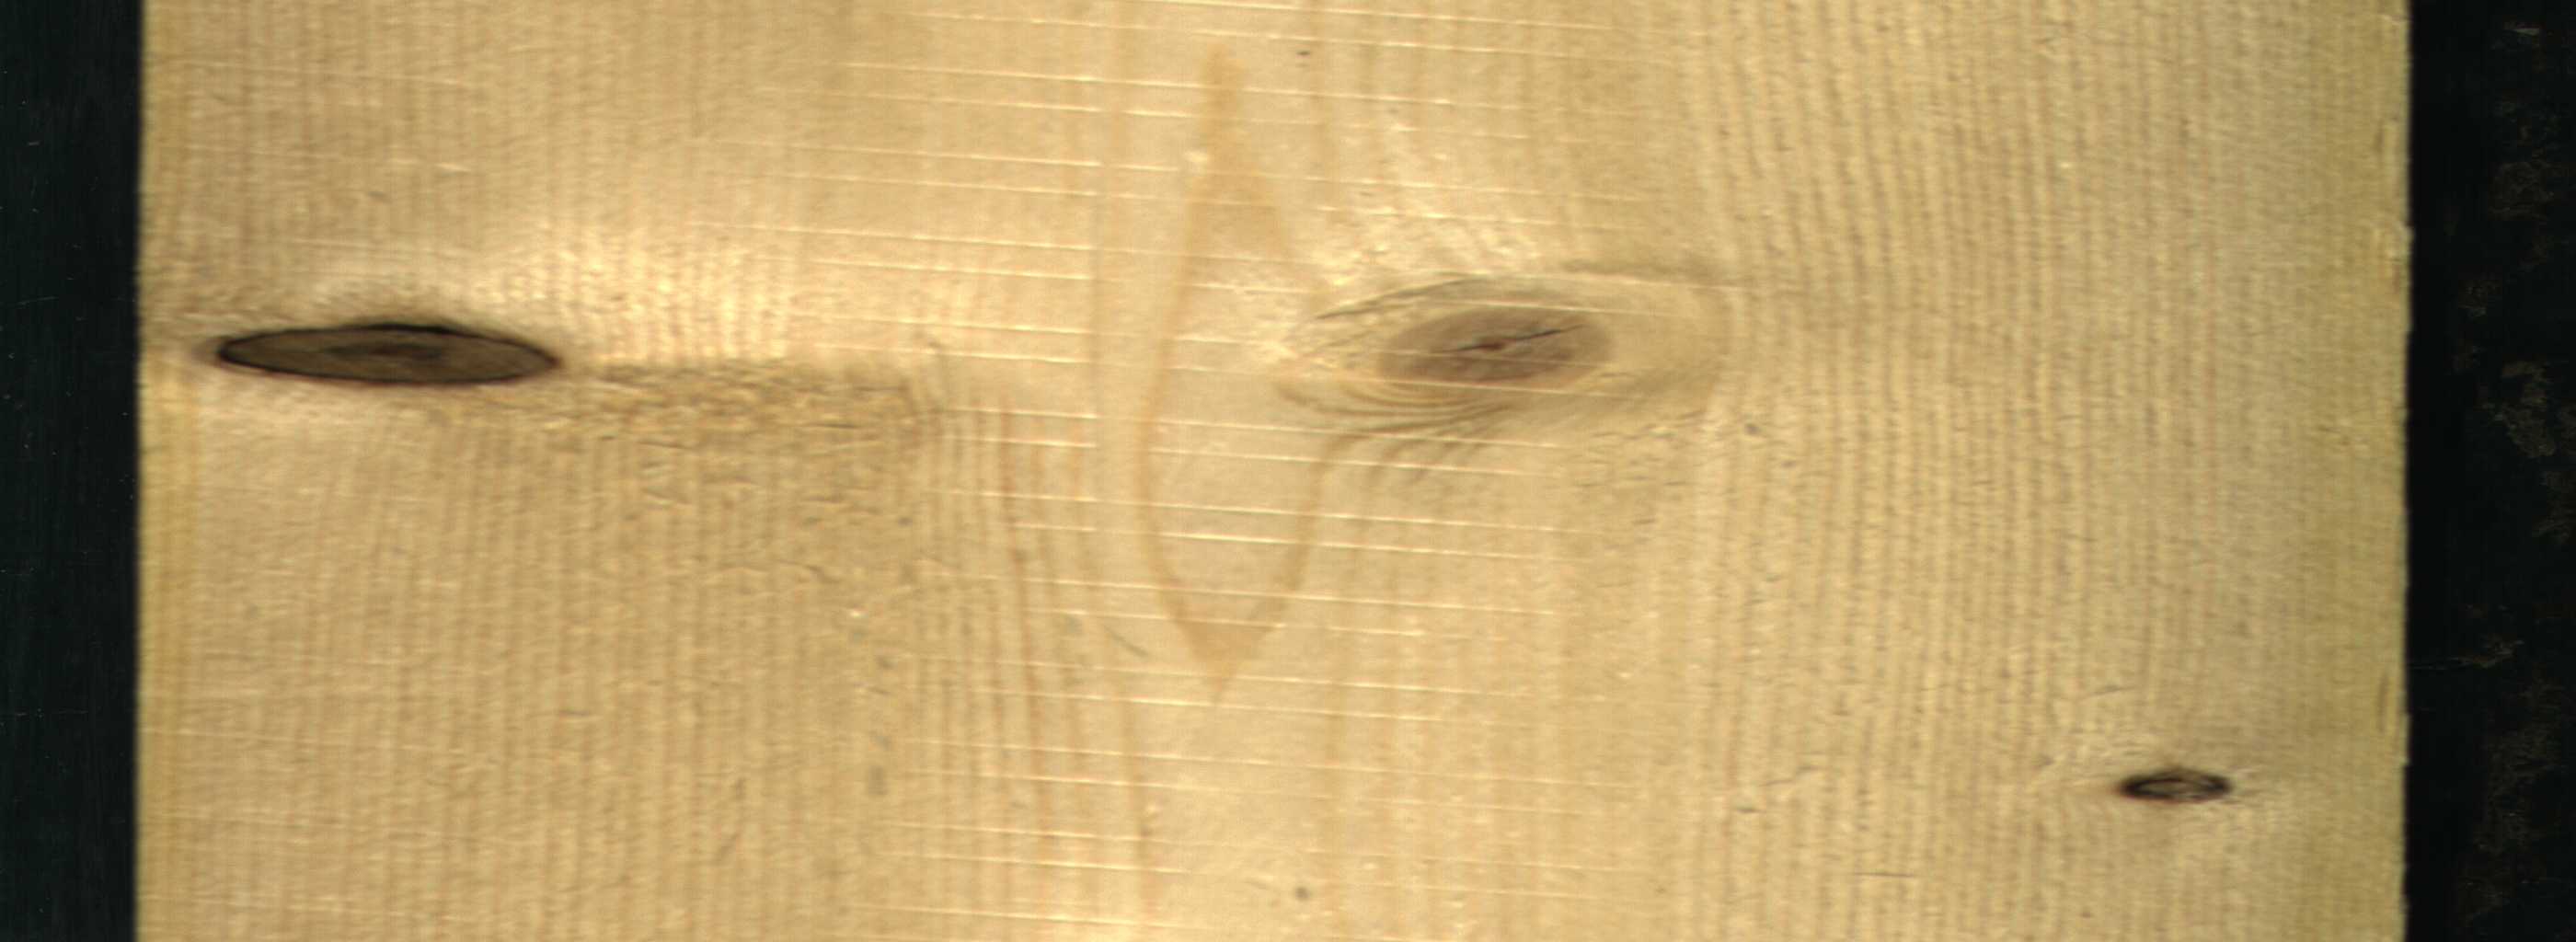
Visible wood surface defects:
Dead_Knot
Dead_Knot
Live_Knot